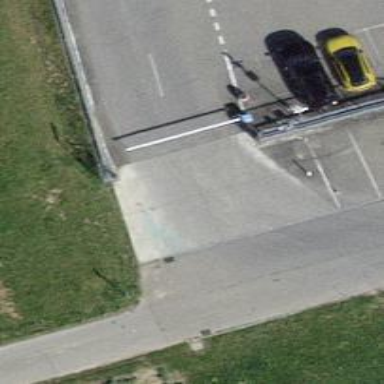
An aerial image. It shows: Lift gate barrier.